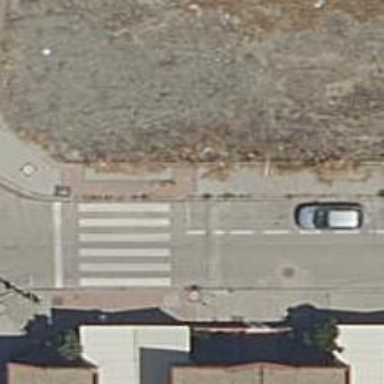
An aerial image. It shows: Uncontrolled crossing on the road.